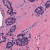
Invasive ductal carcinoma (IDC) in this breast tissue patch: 0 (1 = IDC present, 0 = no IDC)